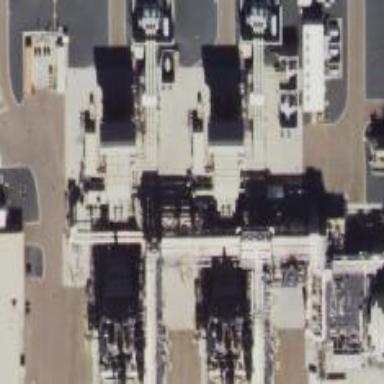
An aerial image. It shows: Gas-powered generator. It is gas turbine type generator.